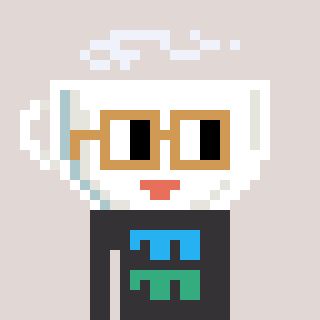
a pixel art character with square brown glasses, a mug-shaped head and a grayscale-colored body on a warm background